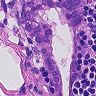
Metastatic tissue present: yes